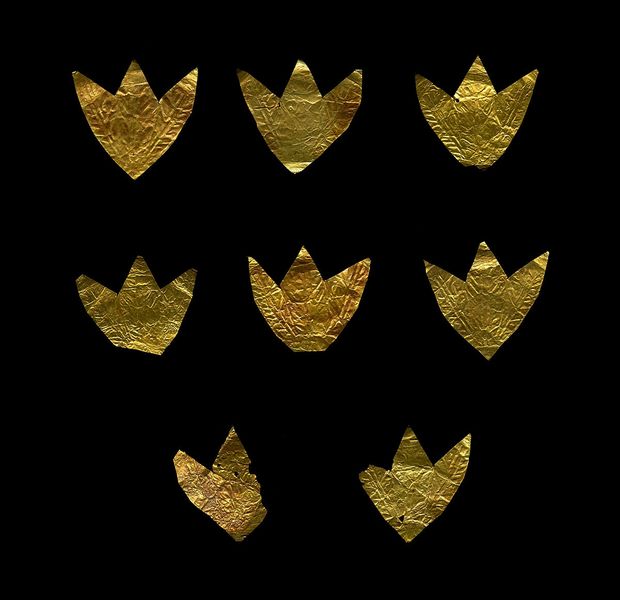
Titel: Acht kleinere Blätter von einem Totenkranz
Standort: Hamburg
Institution: Museum für Kunst und Gewerbe Hamburg
Schlagwörter: schmuck, kleidung, tod, gold, beerdigung, geschmiedet, bestattung, trauerfeier, beisetzung, frauenkleidung, damenbekleidung, totenfeier, pflanzenornamente, hessische systematik, körper, blätter, begräbnis, frühe kaiserzeit, prinzipat, körperschmuck, römisch